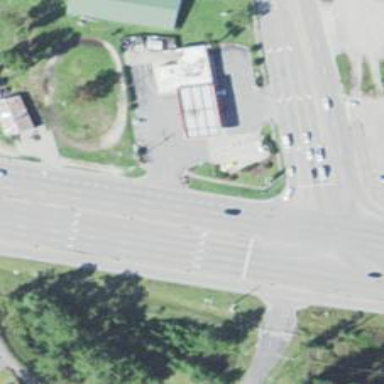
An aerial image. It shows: Trunk highway.